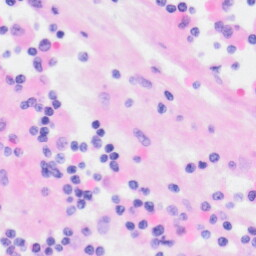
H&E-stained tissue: Kidney